Question: Assuming i have 4 blocks of cache memory, Using the LRU (Least Recently Used)
replacement algorithm on this following sequence of access to memory blocks: 1 2 3 4 5 2 5 4 1 5 2 3 :
'''
1 2 3 4 5 2 5 4 1 5 2 3
1 1 1 1 5 5 5 5 5 5 5 5
2 2 2 2 2 2 2 2 2 2 2
3 3 3 3 3 3 1 1 1 1
4 4 4 4 4 4 4 4 3
'''
So in the end, the cache memory will contains this memory blocks : "5 2 1 3"
But the correct result is "1 5 2 3"
Please tell me what am I doing wrong here!
I will be honest, I'm doing an excercise and can't get help from anywhere but here, and may be I misread the question, so this is the original question :

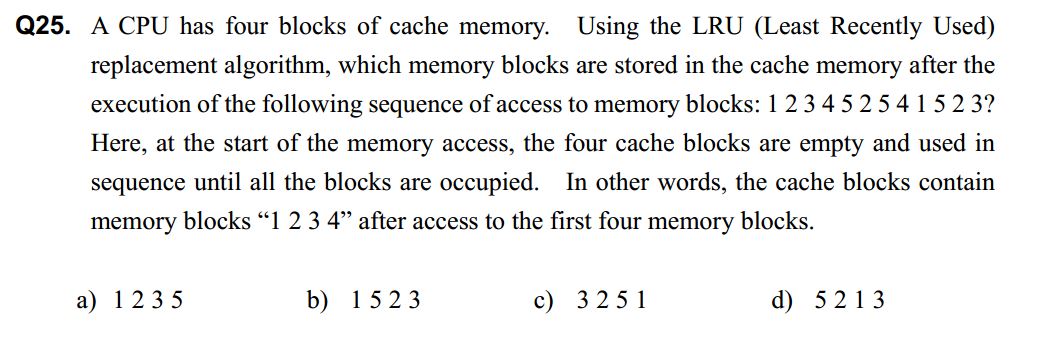
Answer: > So is my simulation of the LRU wrong? Honestly i still don't get it!
The simulation goes awry in column 5 where you add the newest data to the oldest position.
Here's the correction:
'''
1 2 3 3 3 2 2 4 1 <-- Oldest accesses
1 2 3 4 4 2 5 4 1 5
1 2 3 4 5 2 5 4 1 5 2
1 2 3 4 5 2 5 4 1 5 2 3 <-- Newest accesses
'''
- -